Question: I'm quite new to the Macro function in Excel.
I'm working with a table with a dynamic number of columns, and while some of the calculations I can do manually in Excel, I'm trying to figure out how to automate this in VBA.
The number of columns between column G (Achieved) and P (Total % Class) may differ, but the calculations will be about the same.
I am hoping to use the Table[Header] to specify where to calculate, perhaps whichever column is on the right of 'Achieved' and left of 'Total % Class'
Total % Class:
= SUM all classes except Unclassed
Total % at Higher Class:
= SUM Class_1, Class_2, Class_2F and Class_2P together
Some of these Classes won't always appear in the data, if any one these are missing it will return a #REF error for 'Total % Class' and 'Total % at Higher Class', so I'm hoping to bypass this.
Here's a screengrab of the data, showing all the classes.

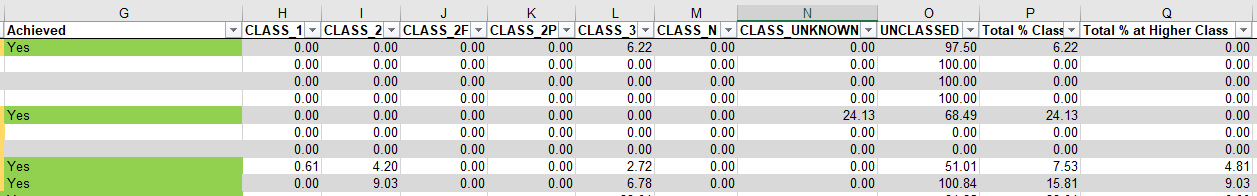
Answer: This macro assumes your data is an Excel Structured Table (if it's not, backup your workbook and consider selecting the data and pressing "Ctrl" + "T" to turn it into one)
Customize the section inside the code:
'''
Sub DoCalcs()
' Declare objects variables
Dim excelTable As ListObject
' Declare other variables
Dim sheetName As String
Dim excelTableName As String
Dim achievedColHeader As String
Dim achievedColNum As Integer
Dim calculationColHeader As String
Dim calculationColNum As Integer
Dim firstColHeader As String
Dim lastColHeader As String
'>>>>>>>>Customize to fit your needs
sheetName = "Sheet1"
excelTableName = "Table1"
achievedColHeader = "Achieved"
calculationColHeader = "Total % Class"
'<<<<<<<<
' Initialize the listobject
Set excelTable = ThisWorkbook.Worksheets(sheetName).ListObjects(excelTableName)
' Get the column number of the first column
achievedColNum = excelTable.HeaderRowRange.Find(achievedColHeader).Column
' Get the column number of the calculation column
calculationColNum = excelTable.HeaderRowRange.Find(calculationColHeader).Column
' Get first and last columns headers of sum's range
firstColHeader = excelTable.HeaderRowRange.Columns(achievedColNum + 1)
lastColHeader = excelTable.HeaderRowRange.Columns(calculationColNum - 1)
' Set the calculation formula in cell
excelTable.DataBodyRange.Columns(calculationColNum).Formula = "=SUM(Table1[@[" & firstColHeader & "]:[" & lastColHeader & "]])"
End Sub
'''